Question: I am trying to figure out how to make a flip view that would have a table in it. Basically I want to have a table with information for that day. Then you can flip to the next day or previous day and a new table would load up.
I am not sure how to do this though in Xaml. I will eventually have a data source that will connect to this table and pull the right information up but first I need to figure out how to write the xaml to make the table inside a flip view.
I am not sure if I should be using "Grid" or "Grid Layout".
I tried both these controls but was not really sure how to get it to have a column format nor how to get it so the flip view thought that there was more than one table(so it would give the controls to get to the next table).
This is what I am trying to achieve (more styled up later and x number of rows per section and no border lines)

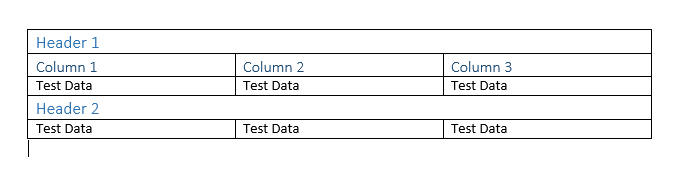
Answer: The documentation for the <URL> class shows how to add rows, columns etc. You can use 'Grid' to do a layout with other elements placed in a few rows/columns. To use more than a few or to bind a collection - various ItemsControl classes are better - 'ListView' & 'GridView' are probably most common on Windows 8.